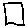
Label: square